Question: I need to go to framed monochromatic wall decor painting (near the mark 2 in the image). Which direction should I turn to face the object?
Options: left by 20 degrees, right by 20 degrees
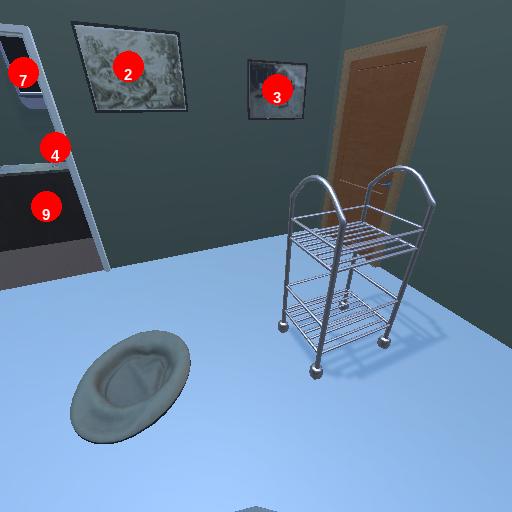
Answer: left by 20 degrees